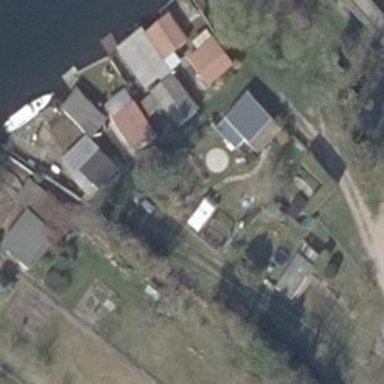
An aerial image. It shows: Allotments area.